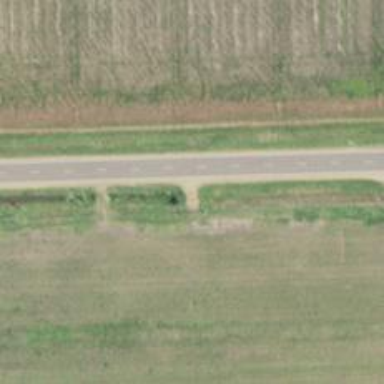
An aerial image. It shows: Driveway for service vehicles.